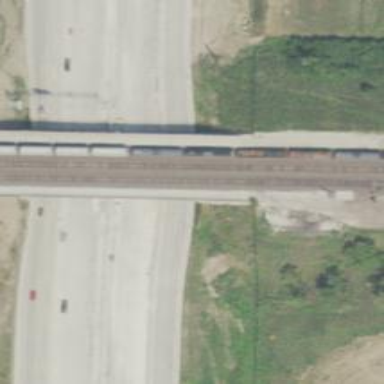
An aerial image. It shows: Railway track.